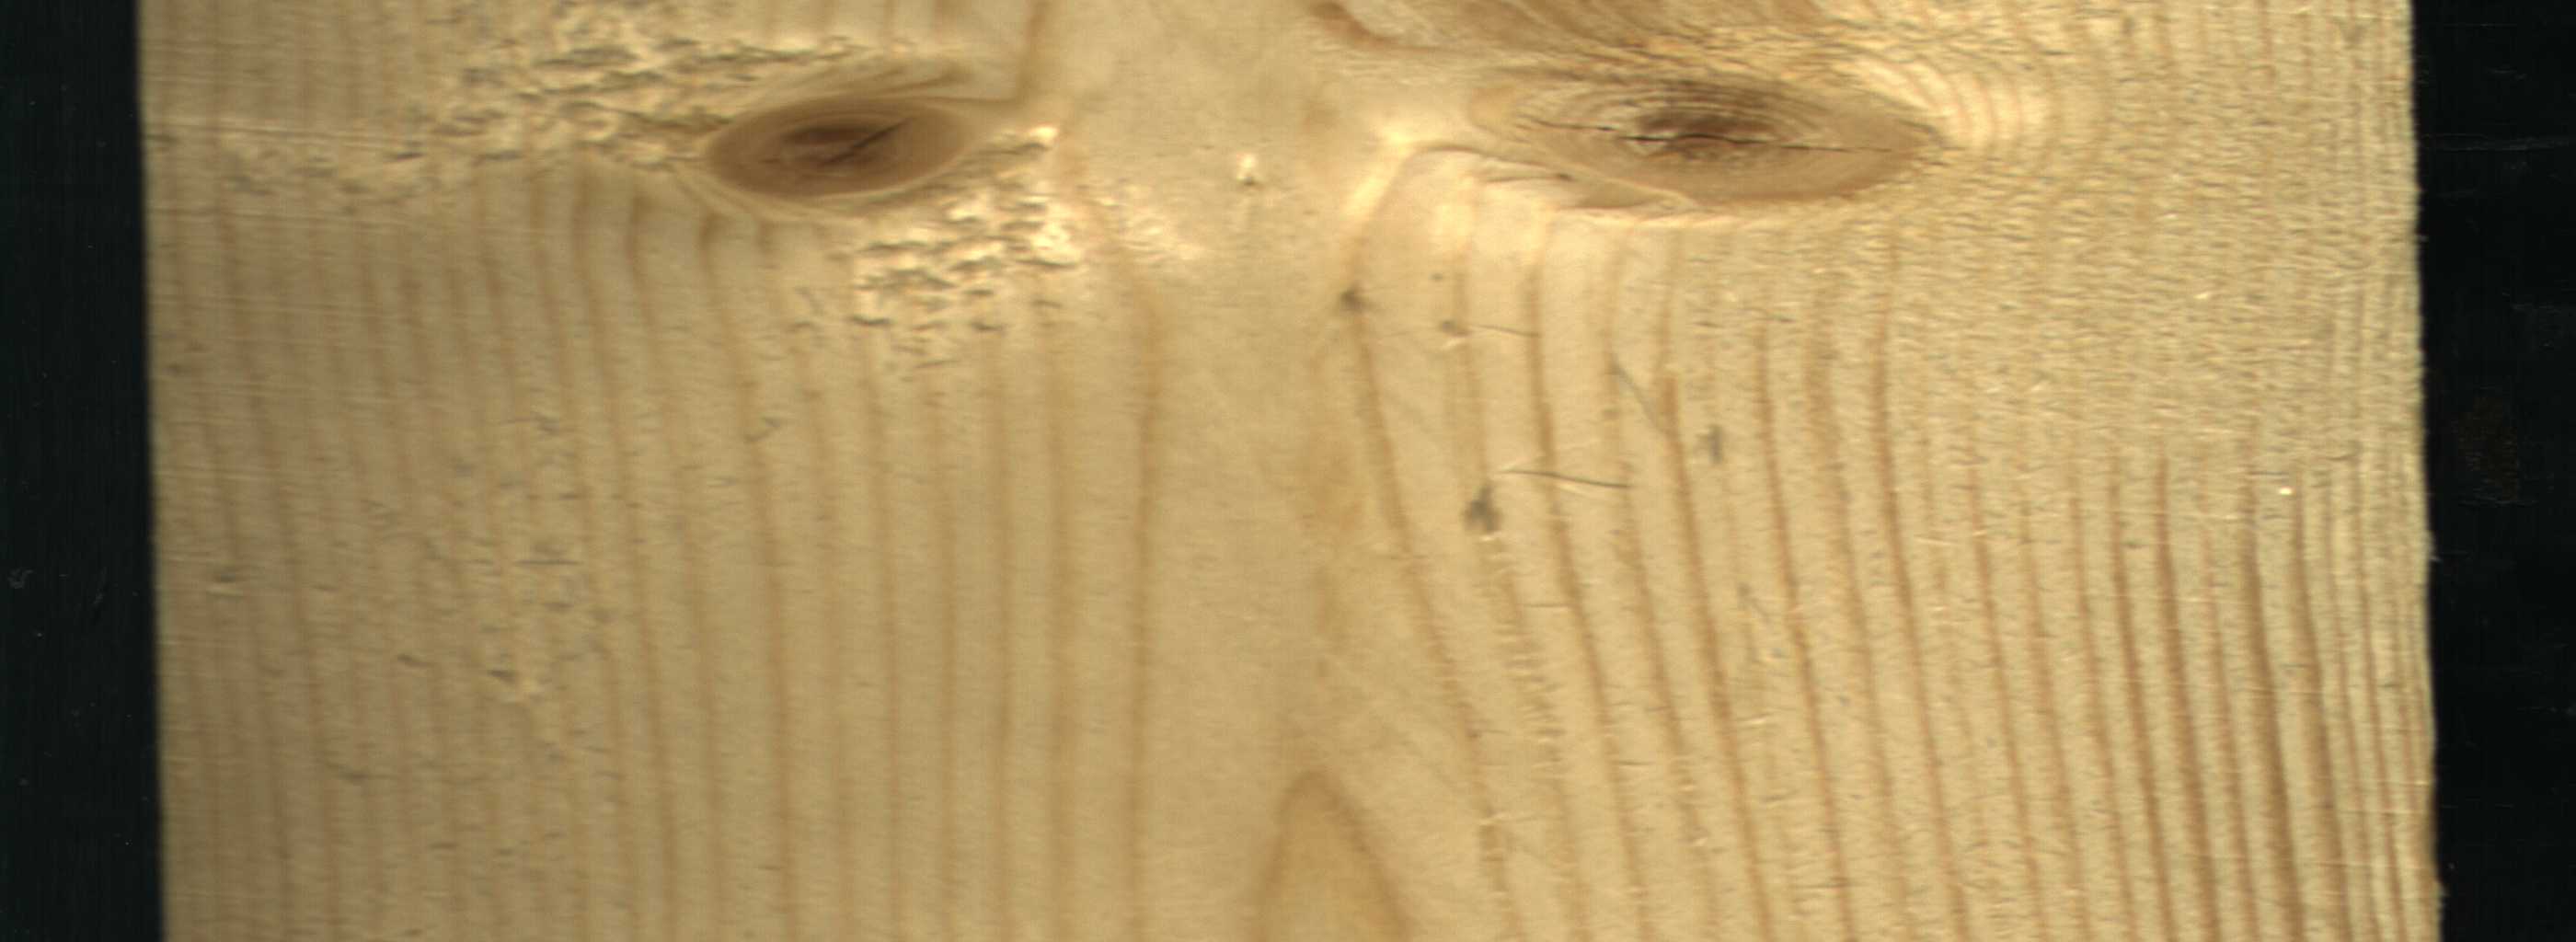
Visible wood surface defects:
knot_with_crack
knot_with_crack